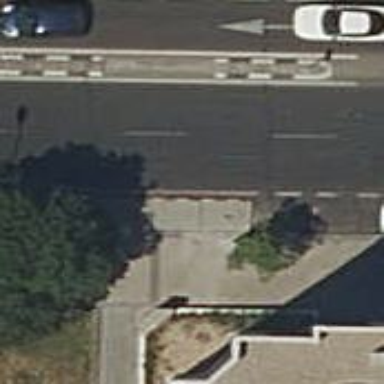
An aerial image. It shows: Bus stop with platform for public transport.